Question: I am trying to add error bars to a matlab scatter plot using the following code:
'''
scatter(1:num_episodes, mean(steps_taken));
hold on;
errorbar(1:num_episodes, mean(steps_taken), 5.*ones(1,num_episodes)');
'''
Resulting in the following:

However, I was wondering if there was some way of removing the line connecting the points and leaving just the error bars? I looked through the errorbar function's documentation but couldn't figure it out. Thanks!
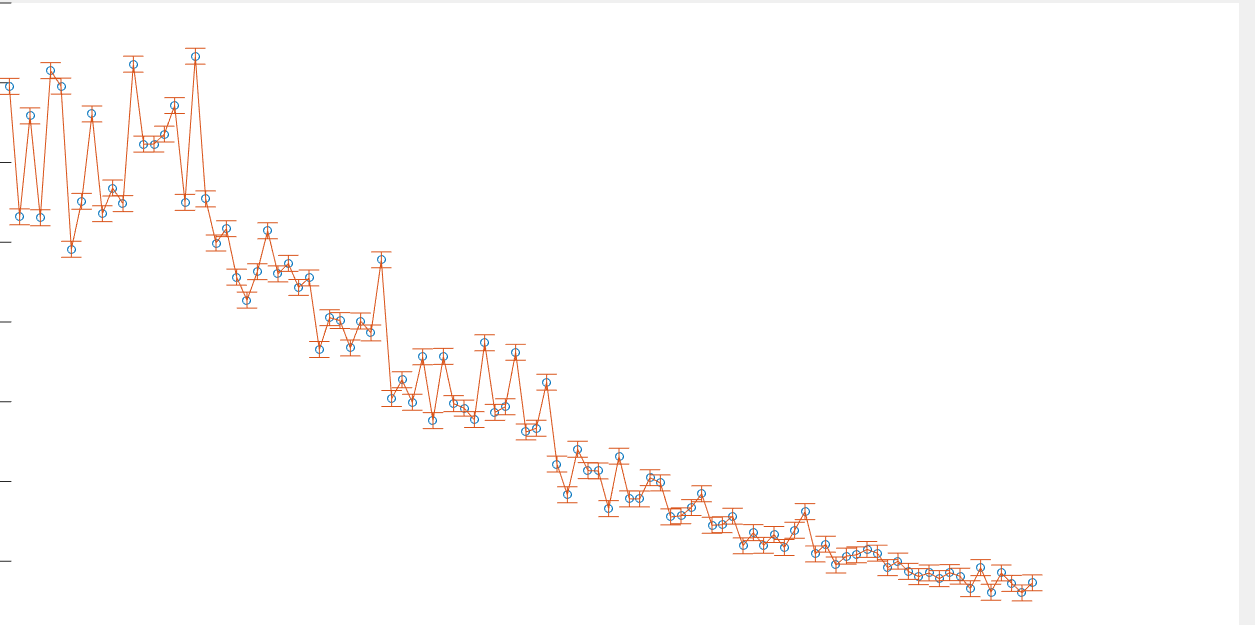
Answer: You can easily do this by changing the ErrorBar 'LineStyle' property to 'none':
'''
h = errorbar(1:num_episodes, mean(steps_taken), 5.*ones(1,num_episodes)');
% >= R2014b
h.LineStyle = 'none';
% Otherwise
set(h, 'LineStyle', 'none');
'''